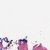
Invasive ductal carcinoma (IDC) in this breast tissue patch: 0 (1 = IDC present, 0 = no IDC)